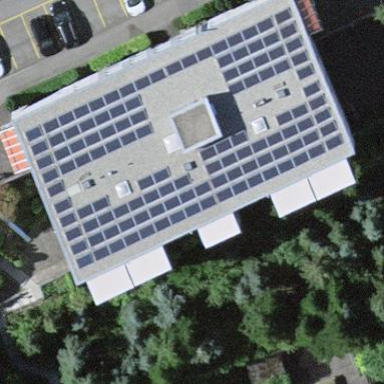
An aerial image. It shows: Solar power generator utilizing photovoltaic technology with solar photovoltaic panels.